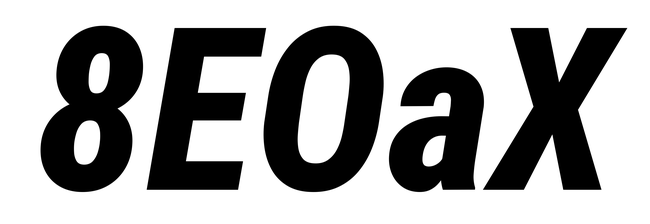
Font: Roboto-Italic_Condensed_ExtraBold_Italic